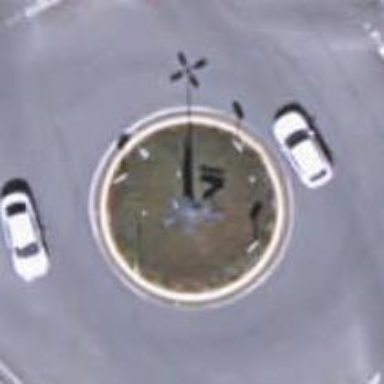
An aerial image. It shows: Secondary road with asphalt surface leading to roundabout.